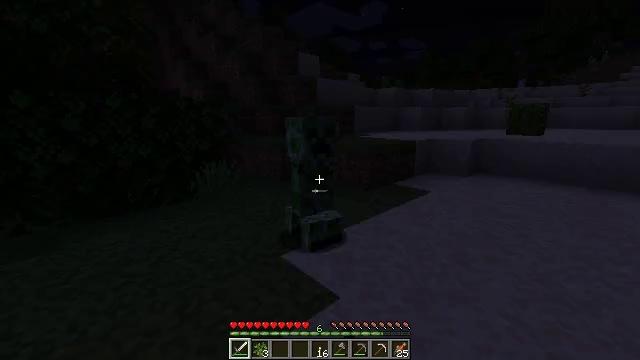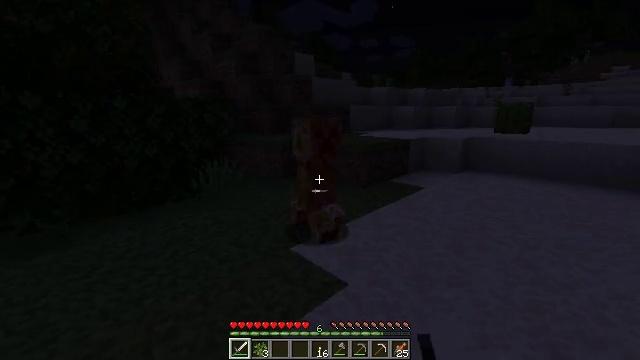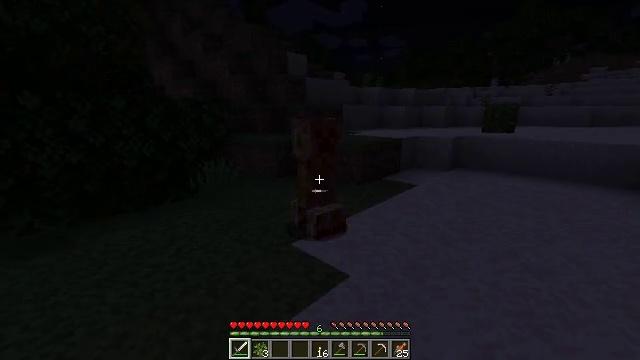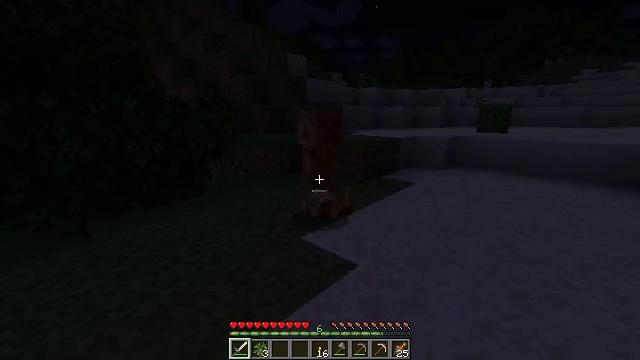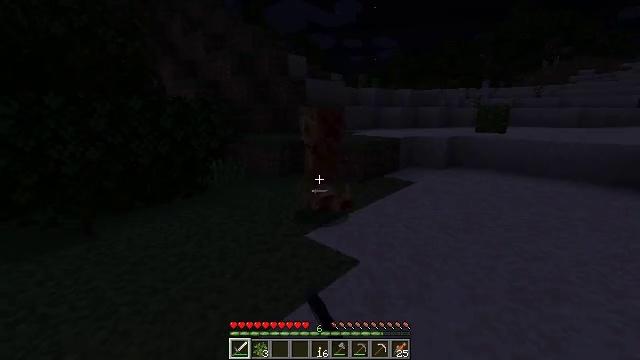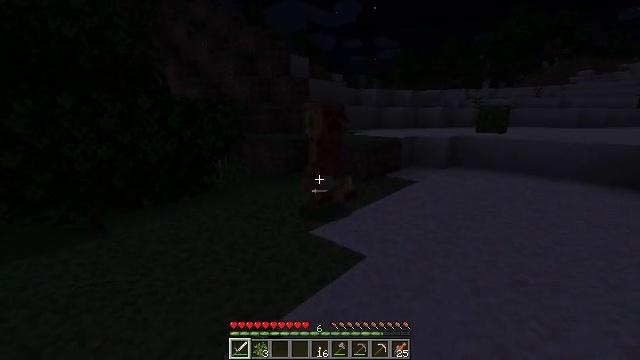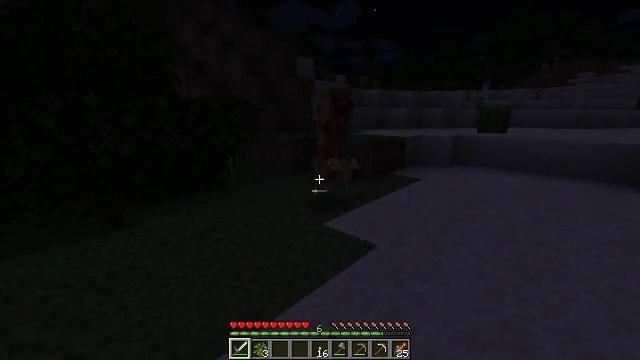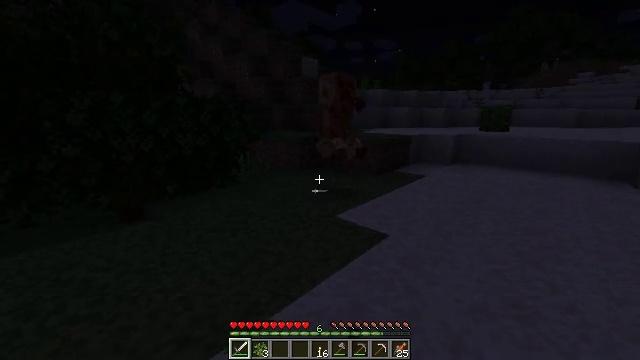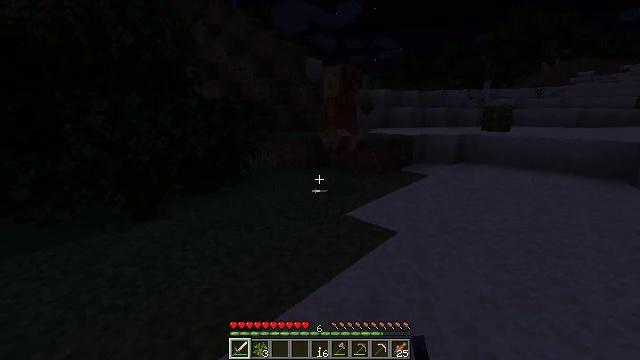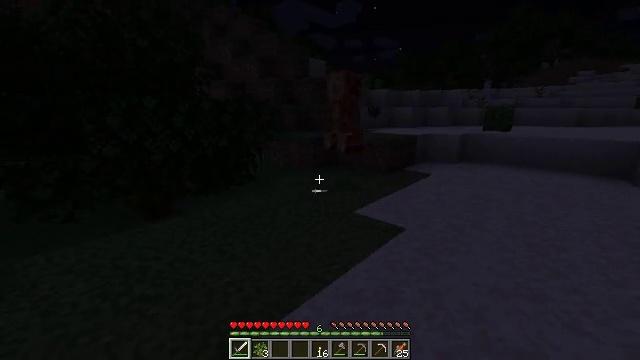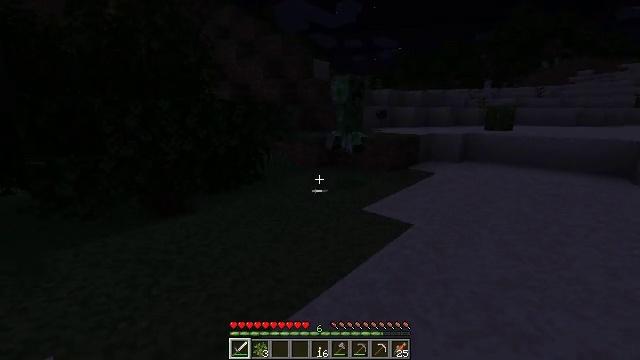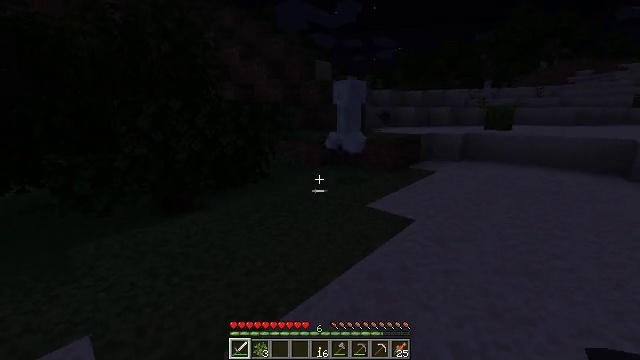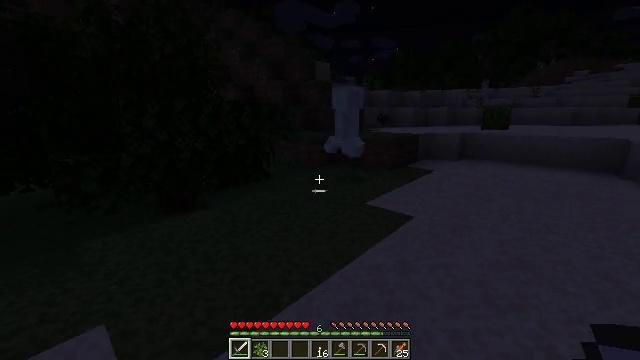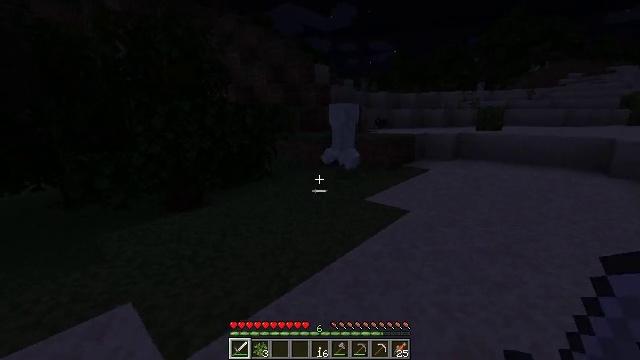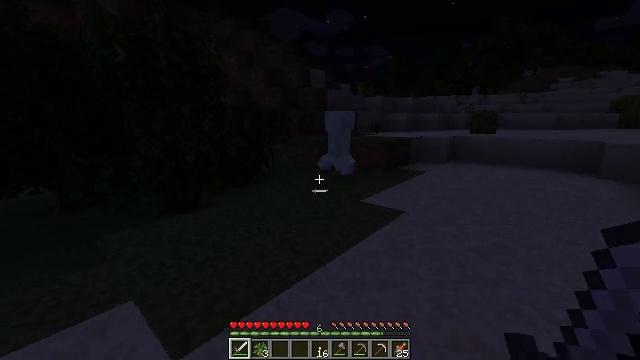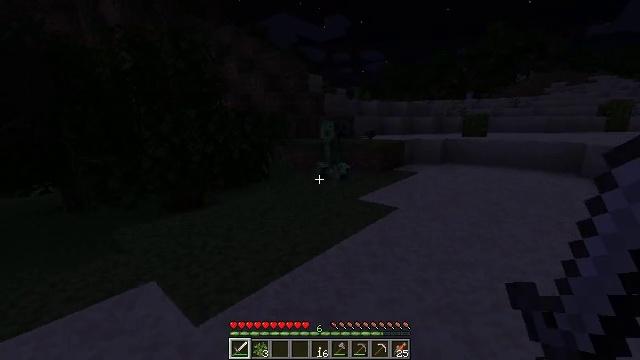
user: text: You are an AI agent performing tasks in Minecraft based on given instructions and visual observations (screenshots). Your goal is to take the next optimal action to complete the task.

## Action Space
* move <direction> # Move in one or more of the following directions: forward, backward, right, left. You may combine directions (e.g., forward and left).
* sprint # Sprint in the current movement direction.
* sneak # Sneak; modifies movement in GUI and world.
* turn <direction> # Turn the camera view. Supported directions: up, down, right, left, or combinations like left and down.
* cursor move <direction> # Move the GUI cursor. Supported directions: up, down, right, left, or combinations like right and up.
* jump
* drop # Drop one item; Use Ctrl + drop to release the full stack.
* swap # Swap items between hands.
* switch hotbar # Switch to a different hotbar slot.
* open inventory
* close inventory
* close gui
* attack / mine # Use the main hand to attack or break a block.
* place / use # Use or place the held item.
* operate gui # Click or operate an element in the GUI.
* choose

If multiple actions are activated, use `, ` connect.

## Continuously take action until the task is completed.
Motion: motion action
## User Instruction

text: Kill mobs.
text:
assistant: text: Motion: move back and move left, turn right, attack / mine
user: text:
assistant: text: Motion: move back and move left, turn right
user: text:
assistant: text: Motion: move back and move left, turn right, attack / mine
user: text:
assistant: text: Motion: move back and move left, attack / mine
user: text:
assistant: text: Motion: move back and move left, attack / mine
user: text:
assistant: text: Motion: move back and move left
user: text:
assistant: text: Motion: move back and move left
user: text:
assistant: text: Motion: move back and move left
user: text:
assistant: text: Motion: move back and move left
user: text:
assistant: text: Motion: move back and move left
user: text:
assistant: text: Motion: move back
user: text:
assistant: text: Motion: move back
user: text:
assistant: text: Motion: move back
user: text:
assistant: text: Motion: move back
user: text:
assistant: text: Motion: move back
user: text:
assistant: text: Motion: move back, turn up
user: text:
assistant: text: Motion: move back, turn up
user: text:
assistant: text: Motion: move back, turn up
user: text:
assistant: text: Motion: move back, turn up
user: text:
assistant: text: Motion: move back
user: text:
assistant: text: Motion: move back
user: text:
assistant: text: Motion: move back
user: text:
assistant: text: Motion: move back
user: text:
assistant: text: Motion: no_op
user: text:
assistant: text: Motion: no_op
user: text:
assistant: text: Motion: no_op
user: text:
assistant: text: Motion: move forward
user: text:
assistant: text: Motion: move forward
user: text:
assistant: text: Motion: move forward
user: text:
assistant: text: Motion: no_op